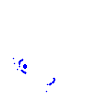
Particle: kaon